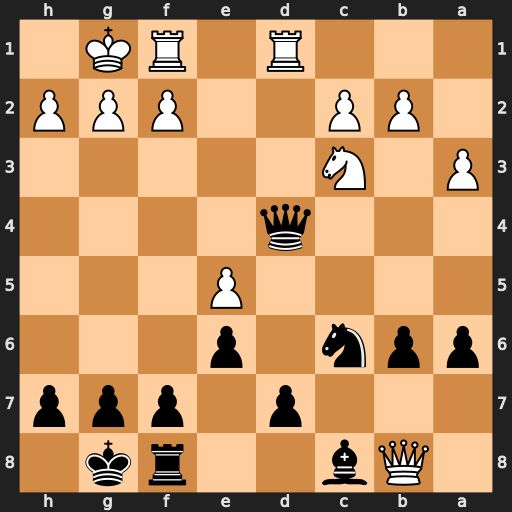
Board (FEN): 1Qb2rk1/3p1ppp/ppn1p3/4P3/3q4/P1N5/1PP2PPP/3R1RK1
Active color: b
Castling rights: -
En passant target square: -
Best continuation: Qxd1 Rxd1 Nxb8